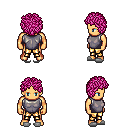
a pixel art fantasy rpg character, male body template, human, tanned skin, steel chest armor, gold greaves, pink curly afro hairstyle, white slippers, four views (front, back, left, right), 2x2 character sprite sheet, small pixel art, hard edges, no anti-aliasing